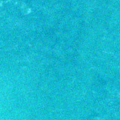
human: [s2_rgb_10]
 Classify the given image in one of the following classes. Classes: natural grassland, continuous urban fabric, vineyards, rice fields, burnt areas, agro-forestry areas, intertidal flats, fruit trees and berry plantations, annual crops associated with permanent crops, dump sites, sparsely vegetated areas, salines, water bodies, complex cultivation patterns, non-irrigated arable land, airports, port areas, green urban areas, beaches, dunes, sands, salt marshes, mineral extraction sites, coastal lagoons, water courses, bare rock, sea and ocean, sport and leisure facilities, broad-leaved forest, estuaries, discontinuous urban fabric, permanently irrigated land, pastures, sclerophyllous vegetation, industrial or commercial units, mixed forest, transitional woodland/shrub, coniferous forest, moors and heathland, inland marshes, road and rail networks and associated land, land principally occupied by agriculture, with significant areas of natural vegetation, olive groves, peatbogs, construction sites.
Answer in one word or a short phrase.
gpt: sea and ocean